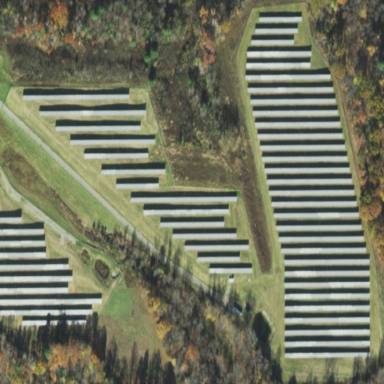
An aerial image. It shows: Solar photovoltaic power plant surrounded by fence.